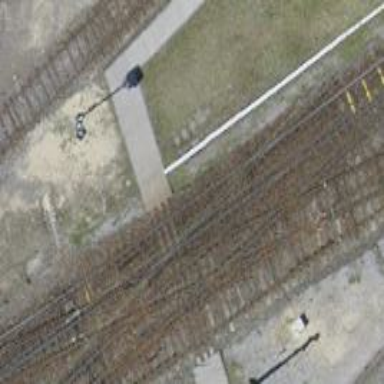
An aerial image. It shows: Disused railway yard with one track and contact line electrification.